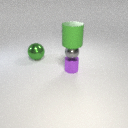
large green rubber cylinder above small gray metal sphere